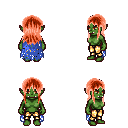
a pixel art fantasy rpg character, female body template, orc, green skin, blue tattered cape, gold greaves, red unkempt hairstyle, four views (front, back, left, right), 2x2 character sprite sheet, small pixel art, hard edges, no anti-aliasing